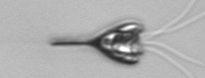
Label: Pyramimonas_longicauda